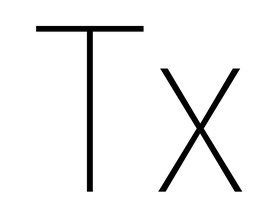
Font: Roboto_Condensed_Thin